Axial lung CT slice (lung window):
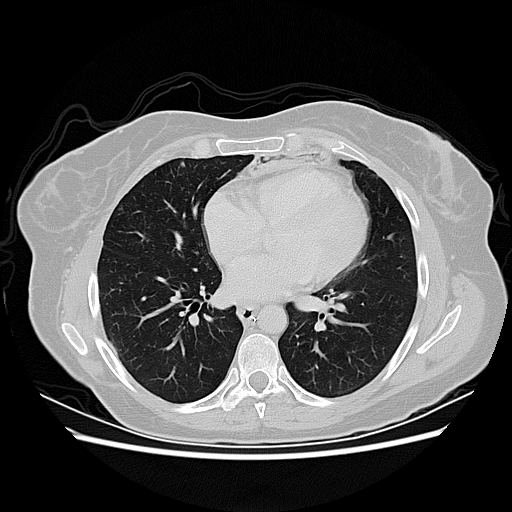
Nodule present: yes
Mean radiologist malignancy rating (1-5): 3